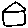
Label: house